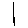
Label: line